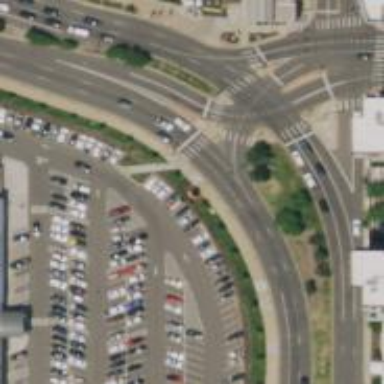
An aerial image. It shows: Asphalt road with secondary link designation.